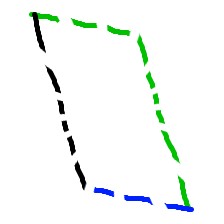
Shape: parallelogram